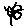
Label: flower